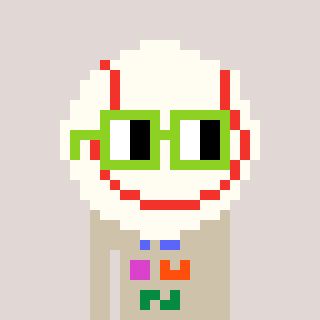
a pixel art character with square light green glasses, a baseball ball-shaped head and a bege-colored body on a warm background